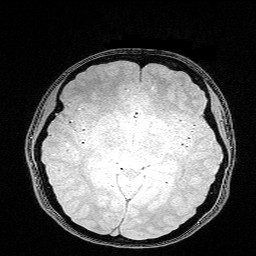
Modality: FLASH
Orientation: coronal
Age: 25
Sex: female